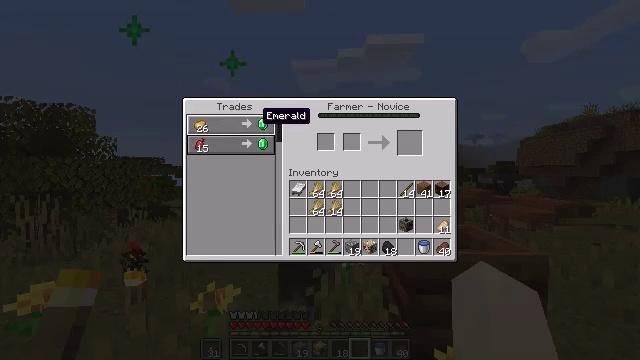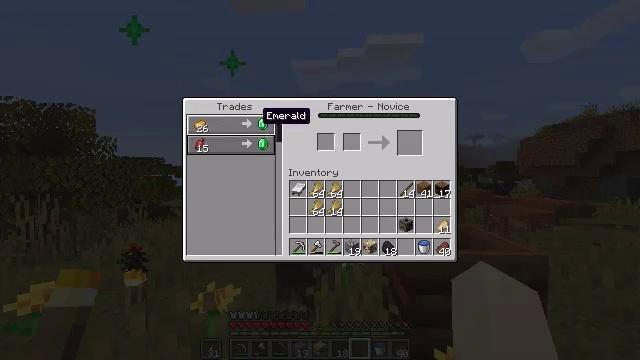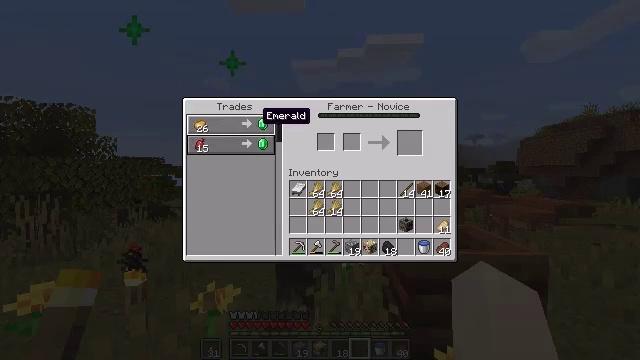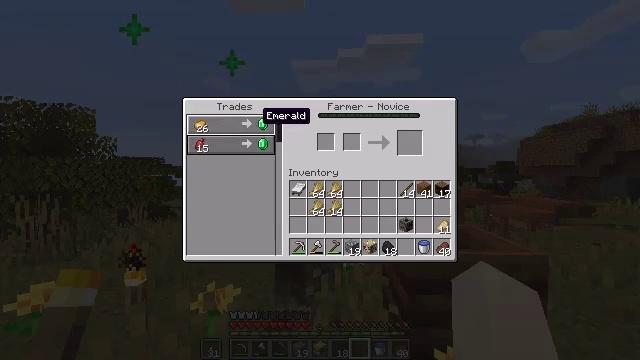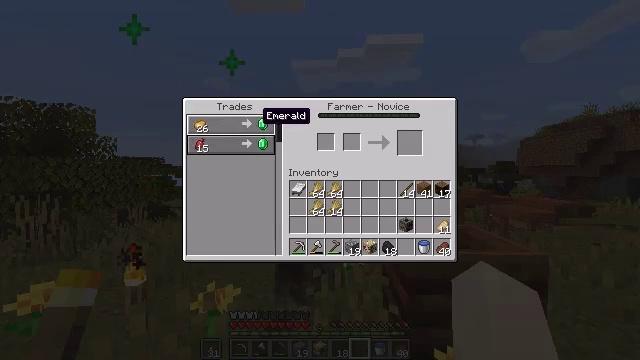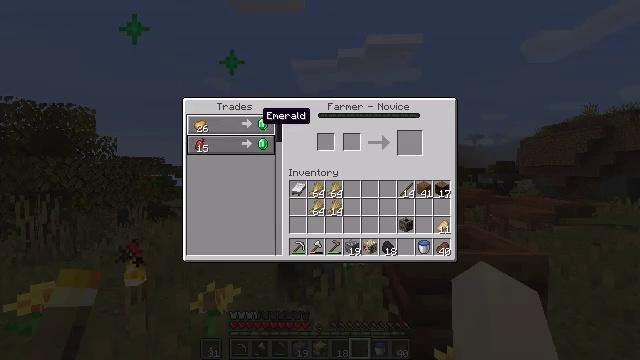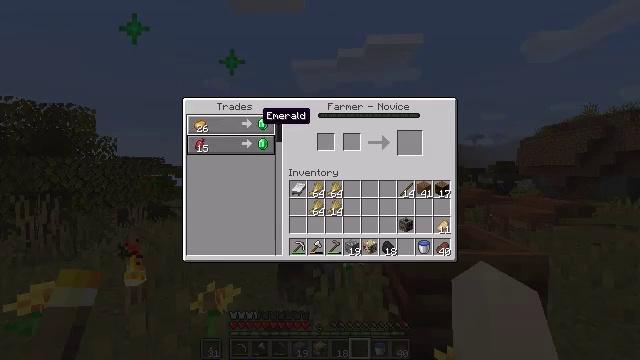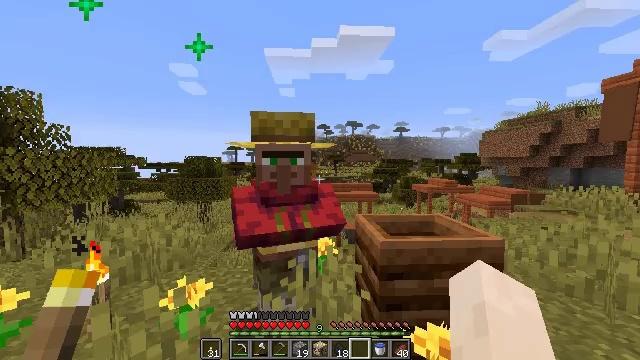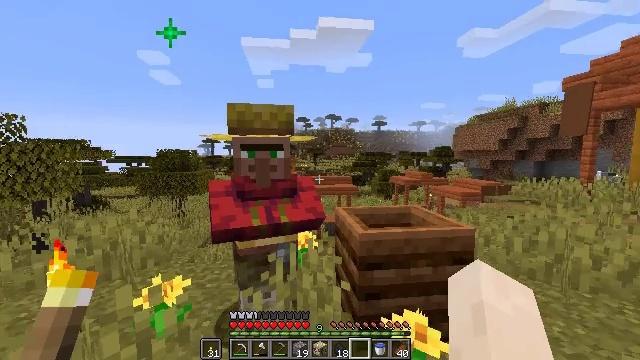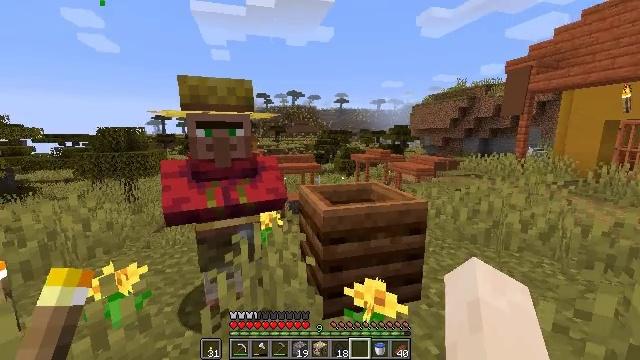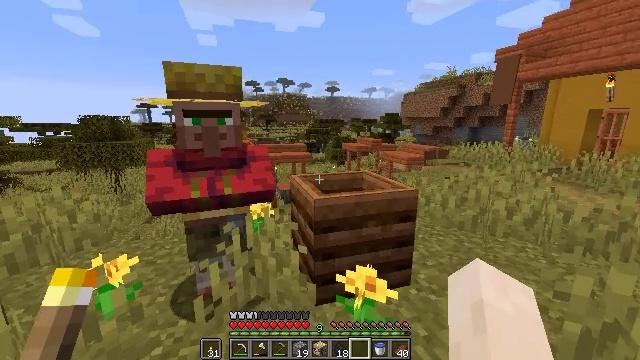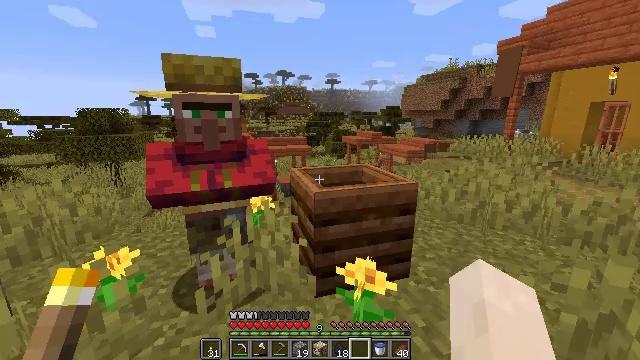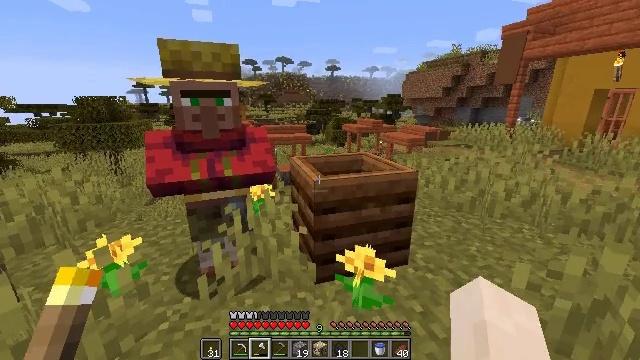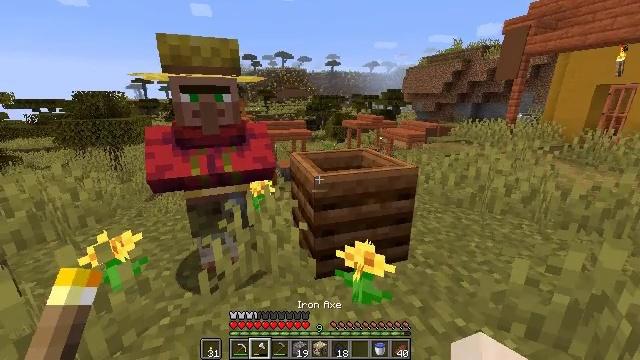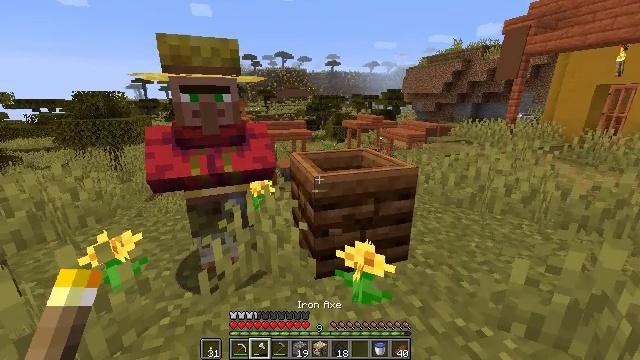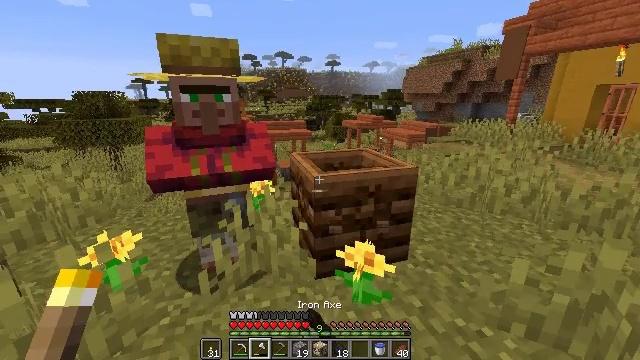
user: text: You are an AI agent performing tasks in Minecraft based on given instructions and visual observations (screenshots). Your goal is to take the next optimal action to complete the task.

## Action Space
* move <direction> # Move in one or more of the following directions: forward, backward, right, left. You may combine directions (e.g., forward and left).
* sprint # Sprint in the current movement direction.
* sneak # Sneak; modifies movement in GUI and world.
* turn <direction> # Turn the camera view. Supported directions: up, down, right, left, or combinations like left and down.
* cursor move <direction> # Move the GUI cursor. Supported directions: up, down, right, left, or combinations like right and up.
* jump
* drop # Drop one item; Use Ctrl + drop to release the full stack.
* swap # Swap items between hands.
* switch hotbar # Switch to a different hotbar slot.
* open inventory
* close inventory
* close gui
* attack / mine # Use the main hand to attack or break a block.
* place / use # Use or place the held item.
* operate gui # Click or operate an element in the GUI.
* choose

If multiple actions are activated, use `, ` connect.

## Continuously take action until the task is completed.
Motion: motion action
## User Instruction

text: Attack the composter to add it to your inventory.
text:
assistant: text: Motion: no_op
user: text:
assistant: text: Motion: no_op
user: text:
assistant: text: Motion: no_op
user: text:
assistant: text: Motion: no_op
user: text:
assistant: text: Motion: no_op
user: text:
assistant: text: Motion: no_op
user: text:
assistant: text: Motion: cursor move right and down
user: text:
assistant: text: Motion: turn right and down, close gui
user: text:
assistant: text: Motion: turn right and down
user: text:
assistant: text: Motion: turn right and down
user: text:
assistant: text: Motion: turn down
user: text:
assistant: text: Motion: turn down, switch to hotbar 2
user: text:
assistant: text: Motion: switch to hotbar 2
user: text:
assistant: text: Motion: attack / mine, switch to hotbar 2
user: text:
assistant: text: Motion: attack / mine
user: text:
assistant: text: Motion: attack / mine
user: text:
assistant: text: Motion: turn right and down, attack / mine
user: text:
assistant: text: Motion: turn right and down, attack / mine
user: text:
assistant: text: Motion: attack / mine
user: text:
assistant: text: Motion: attack / mine
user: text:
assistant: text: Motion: attack / mine